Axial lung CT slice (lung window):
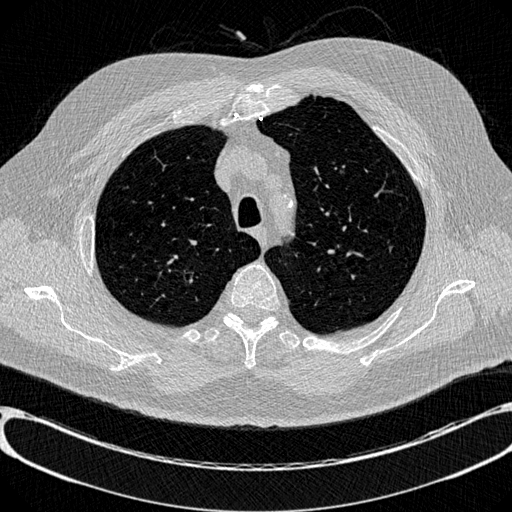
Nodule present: no